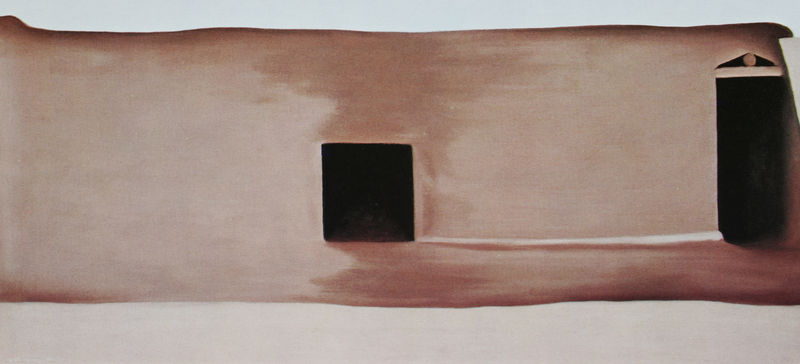
Titel: In the Patio IV
Künstler: Georgia O'Keeffe
Institution: Privatsammlung
Schlagwörter: dunkel, himmel, schatten, weiß, aquarell, dreieck, braun, fenster, hell, licht, schwarz, tür, ölbild, gebäude, haus, rot, beige, malerei, wand, architektur, band, sockel, verbindung, rosa, fassade, moderne, abstrakt, wüste, giebel, monochrom, streifen, collage, tor, eingang, hauswand, rechteck, torbogen, linie, loch, strich, schachtel, pinsel, reduziert, portal, sims, portikus, waagerecht, umbra, objekt, verlauf, quadrat, rost, öd, türsturz, bungalow, o'eeffe, georgia o'eeffe, langformat